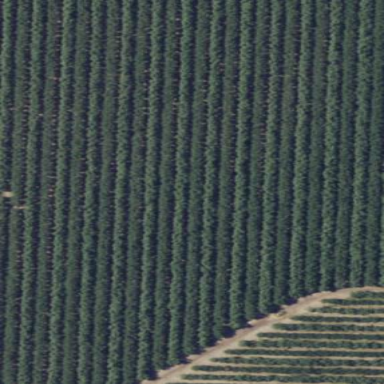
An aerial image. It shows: Vineyard with grape crops.